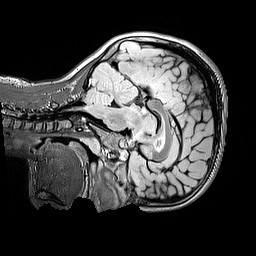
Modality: FLAIR
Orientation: sagittal
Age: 10
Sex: female
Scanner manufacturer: siemens
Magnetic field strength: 3 T
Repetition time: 5 s
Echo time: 0.388 s